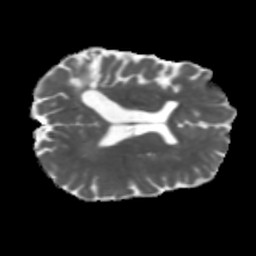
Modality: MD
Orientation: axial
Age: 42
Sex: male
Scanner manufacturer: siemens
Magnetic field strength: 3 T
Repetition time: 5.47 s
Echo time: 0.0854 s